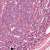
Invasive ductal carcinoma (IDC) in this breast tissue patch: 1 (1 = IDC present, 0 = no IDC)